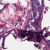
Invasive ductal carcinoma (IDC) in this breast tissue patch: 0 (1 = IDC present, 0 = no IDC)